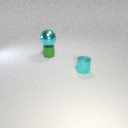
small green metal cylinder below large cyan metal sphere